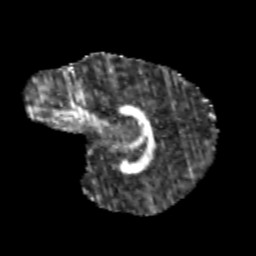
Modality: FA
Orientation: sagittal
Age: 9
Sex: female
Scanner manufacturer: siemens
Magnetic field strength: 3 T
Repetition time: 3.8 s
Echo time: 0.07 s